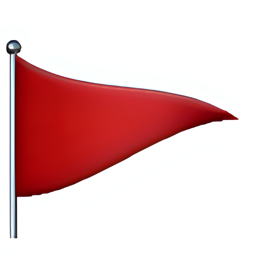
Name: triangular flag on post
Emoji: 🚩
Group: Flags
Sub-group: flag